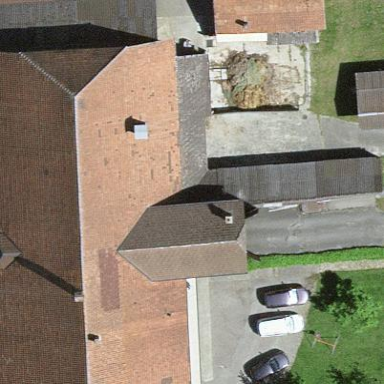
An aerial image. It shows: Farm building.